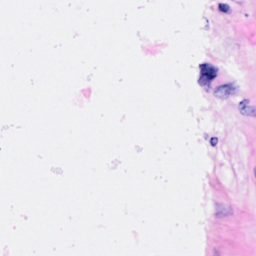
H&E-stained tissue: Breast